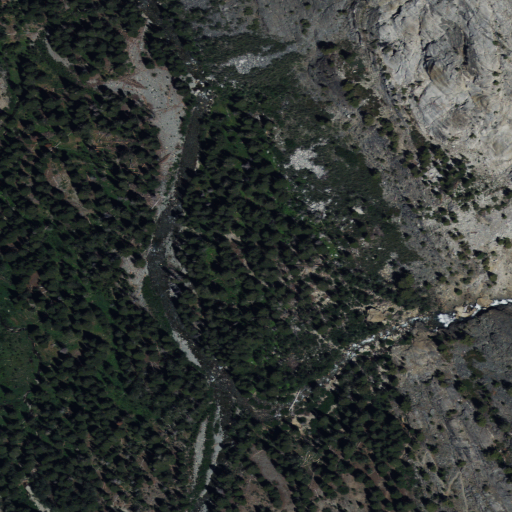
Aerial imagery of valley in California named Goddard Canyon containing evergreen forest, shrub, deciduous forest, barren land, grassland, and woody wetlands